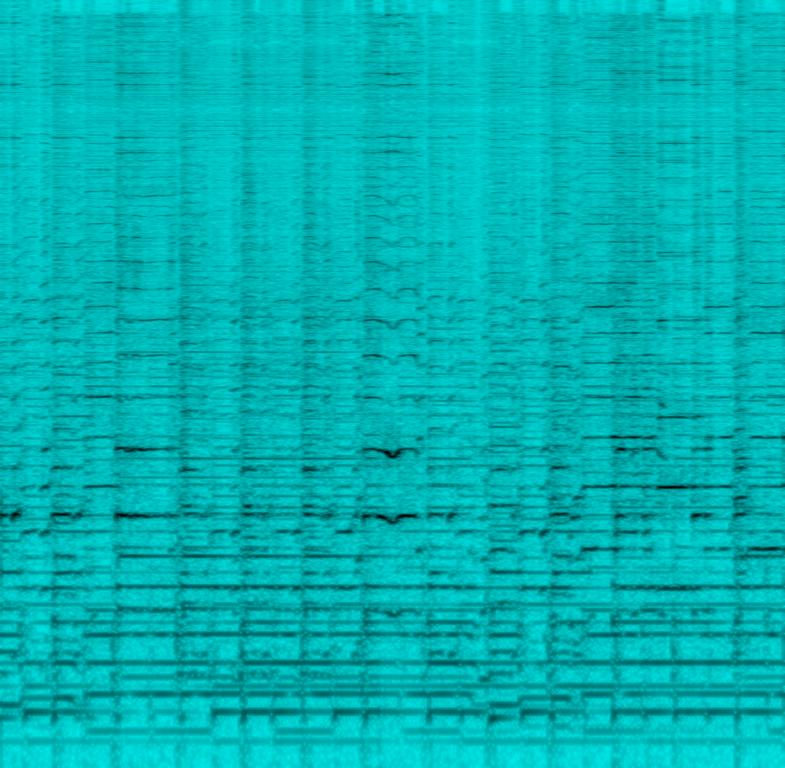
The low quality recording features a live performance that consists of harmonica solo melody played over acoustic rhythm guitar chords. The recording is noisy, in mono and it sounds happy and joyful.